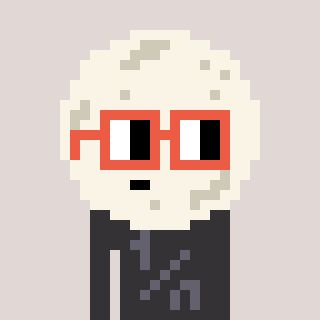
a pixel art character with square orange glasses, a moon-shaped head and a grayscale-colored body on a warm background